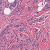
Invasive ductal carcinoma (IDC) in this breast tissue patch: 1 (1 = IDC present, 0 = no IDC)